Question: I am new to this, I built a standard web chat application and I see the power of nodejs, express, socket.io.
What I am trying to do is trigger events from a phone to a website, like a remote control. There is server javascript that listens to events from the client, and client javascript that triggers those events, this is how I understand it correct me if I am wrong.
I learned in the chat app I can send an object from anywhere, as long as they are connected to my server through a specific port 'http://my-server-ip:3000/'. Basically all events are inside the index page, and the connection is 'index' to 'server' to 'index'.
What I am trying to learn is how to trigger events from an external page, I've seen things like 'http://my-server-ip:3000/ws' or something like that, the idea is to connect to a mobile interface that isn't the actual index or website itself, but this interface communicates with the node server using it as a dispatcher to trigger events on the main index page.
Basically what I have learned was 'index' to 'server' to 'index'. I am not sure how I can go 'custom-page' to 'server' to 'index'.
I see that in my app.js, my understanding is that the socket listens to 'sends' which is on the client then it emits the message.
'''
io.sockets.on('connection', function (socket) {
socket.on('sends', function (data) {
io.sockets.emit('message', data);
});
});
'''
I tried creating a test.html that has a button on it, I tried listening to it, here is a screen shot.

Here is my client code
'''
window.onload = function() {
var messages = [];
var socket = io.connect('http://my-server-ip:3000/');
var socketTwo = io.connect('http://my-server-ip:3000/test.html');
var field = document.getElementById("field");
var sendButton = document.getElementById("send");
var content = document.getElementById("content");
var name = document.getElementById("name");
var trigBtn = document.getElementById("trigger-btn");
socket.on('message', function (data) {
if(data.message) {
messages.push(data);
var html = '';
for(var i=0; i<messages.length; i++) {
html += '<b>' + (messages[i].username ? messages[i].username : 'Server') + ': </b>';
html += messages[i].message + '<br />';
}
content.innerHTML = html;
} else {
console.log("There is a problem:", data);
}
});
//FROM DEMO
// sendButton.onclick = sendMessage = function() {
// if(name.value == "") {
// alert("Please type your name!");
// } else {
// var text = field.value;
// socket.emit('send', { message: text, username: name.value });
// field.value = "";
// }
// };
//I include this javascript with test.html and trigger
//this button trying to emit a message to socketTwo
trigBtn.onclick = sendMessage = function() {
socketTwo.emit('send', { message: 'String test here' })
}
}
'''
I am sure that is all wrong, but hopefully this makes sense and someone can help me trigger events from another page triggering to the index.
Here is my app.js server code
'''
/**
* Module dependencies.
*/
var express = require('express')
, routes = require('./routes')
, http = require('http');
var app = express();
var server = app.listen(3000);
var io = require('socket.io').listen(server); // this tells socket.io to use our express server
app.configure(function(){
app.set('views', __dirname + '/views');
app.set('view engine', 'jade');
app.use(express.favicon());
app.use(express.logger('dev'));
app.use(express.static(__dirname + '/public'));
app.use(express.bodyParser());
app.use(express.methodOverride());
app.use(app.router);
});
app.configure('development', function(){
app.use(express.errorHandler());
});
app.get('/', routes.index);
app.get('/test.html', function(req, res) {
res.send('Hello from route handler');
});
io.sockets.on('connection', function (socket) {
socket.emit('message', { message: 'welcome to the chat' });
socket.on('send', function (data) {
io.sockets.emit('message', data);
});
});
'''
All code posted above is just testing cookie cutter code, I am learning from scratch so the above can be totally changed, it's just there as a starter point.
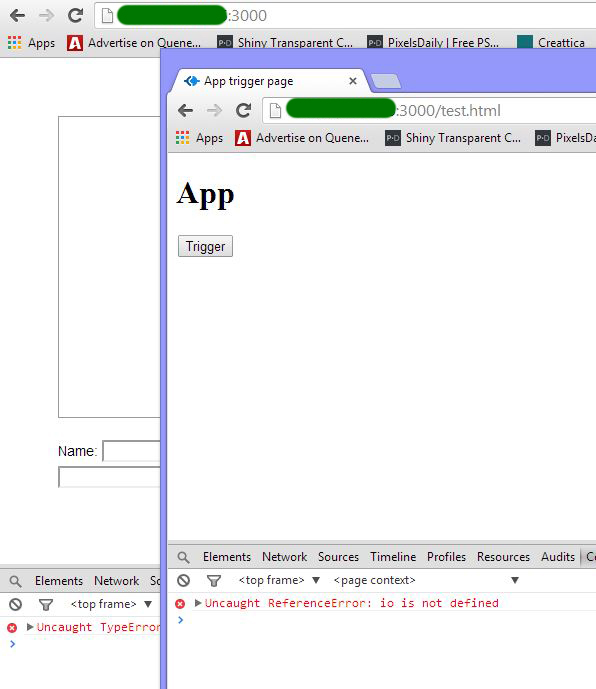
Answer: This is so cool I got it to work, so my logic was correct. There were just a few things I was missing. Here it is.
I am not going to post all the server side javascript code, but here is the main logic after listening to the port etc.
'''
// Set a route and in a very dirty fashion I included a script specific
// for this route, earlier I was using one script for both route.
// I also forgot to include the socket.io hence the error in the image above.
app.get('/test', function(req, res) {
res.send('<script src="/socket.io/socket.io.js"></script><script type="text/javascript" src="javascripts/trigger.js"></script><button id="test" class="trigger-btn">Trigger</button>');
});
// This listens to 'send' which is defined in the 'test' route
// Upon this action the server emits the message which
// is defined inside the index main route I want stuff displayed
io.sockets.on('connection', function (socket) {
socket.on('send', function (data) {
io.sockets.emit('message', data);
});
});
'''
Here is what the index client,js script looks like
'''
window.onload = function() {
var messages = [];
var socket = io.connect('http://my-server-ip:3000');
var content = document.getElementById("content");
socket.on('message', function (data) {
if(data.message) {
messages.push(data);
var html = '';
for(var i=0; i<messages.length; i++) {
html += '<b>' + (messages[i].username ? messages[i].username : 'Server') + ': </b>';
html += messages[i].message + '<br />';
}
content.innerHTML = html;
} else {
console.log("There is a problem:", data);
}
});
}
'''